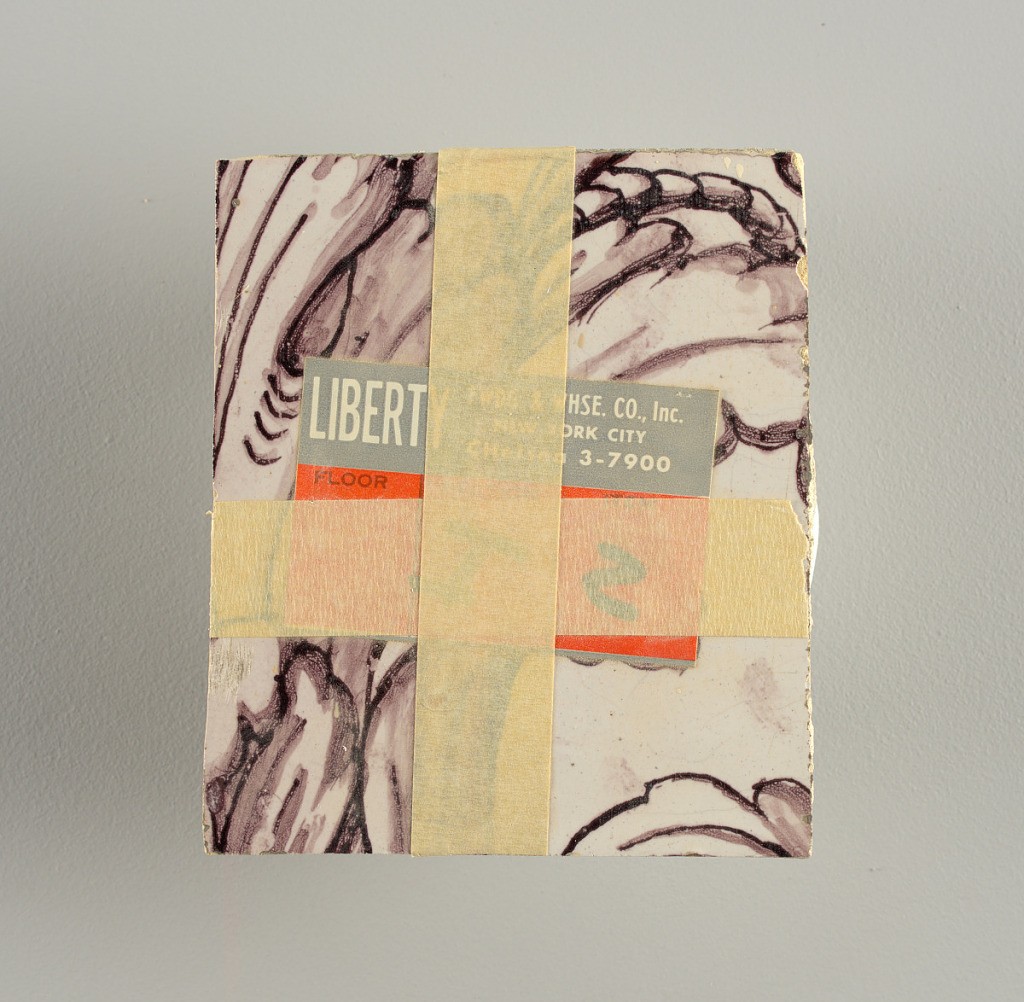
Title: Wall facing
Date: ca. 1725
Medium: tin-glazed earthenware, underglaze
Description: Two vertical rectangles, twenty-three tiles high.  A) Nine tiles wide at top; seven tiles wide at bottom.  B) Ten and one-half tiles wide.

Arabesque design of foliage.  A) with centered figure of Justice under a canopy.  B) with centered urn.